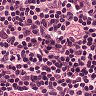
Metastatic tissue present: no